Question: I get this error:

I am new in android App development. Can any one help me?
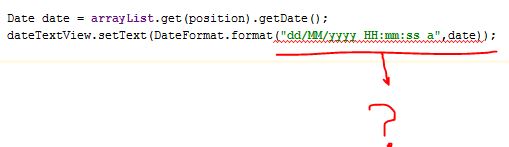
Answer: you have to call the the method through object. It is not a static method.
'''
android.text.format.DateFormat df = new android.text.format.DateFormat();
dateTextView.setText(df.format("dd/MM/yyyy hh:mm:ss", date).toString());
'''